【题型】解答题　【知识点】立体几何　【难度】easy
直三棱柱$ABC-A_1B_1C_1$中，$\angle ABC=90^\circ$，$AB=BC=1$，$BB_1=2$
.

\noindent (1) 求异面直线$AB$与$A_1C$
所成角的大小；

\noindent (2) 求点$B_1$到平面$A_1BC$
的距离.
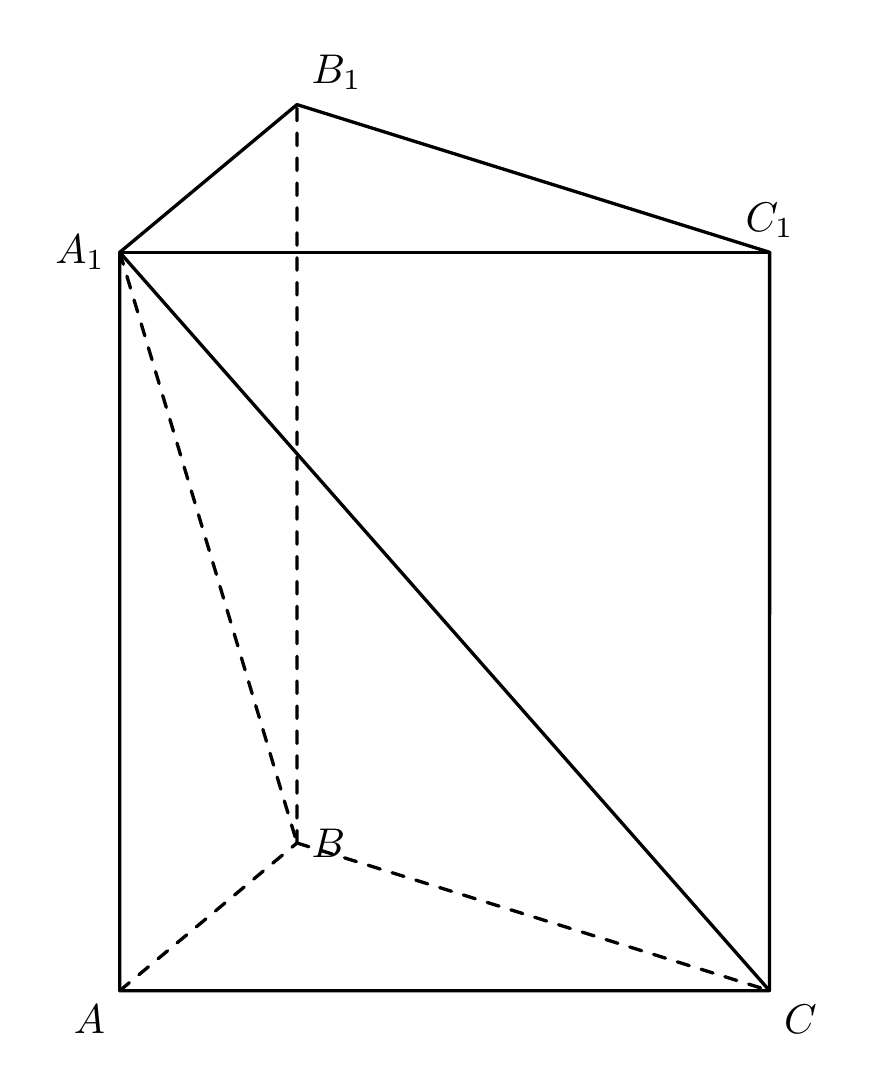
【解答】
【详解】（1）在直三棱柱$ABC-A_1B_1C_1$中，$AB \parallel A_1B_1$，\\
$\therefore \angle B_1A_1C$为异面直线$AB$与$A_1C$所成角，$\because AB=BC=1$，$BB_1=2$，\\
$\therefore A_1B_1=AB=1$，$\therefore B_1C=\sqrt{BC^2+BB_1^2}=\sqrt{1+4}=\sqrt{5}$，\\
$\because \angle ABC=90^\circ$，$\therefore AC=\sqrt{1^2+1^2}=\sqrt{2}$，\\
$\because AA_1 \perp$平面$ABC$，$AC \subset$平面$ABC$，$\therefore AA_1 \perp AC$，$\therefore A_1C=\sqrt{2^2+2}=\sqrt{6}$，\\
故
$A_1B_1^2+B_1C^2=A_1C^2$，$\therefore A_1B_1 \perp B_1C$，$\therefore \tan\angle B_1A_1C=\frac{\sqrt{5}}{1}=\sqrt{5}$，\\
故异面直线
$AB$与$A_1C$所成角的大小为$\arctan\sqrt{5}$
.

\vspace{0.3cm}

\noindent
 （2）

\noindent 连接$B_1C$，$\because \angle ABC=90^\circ$，$\therefore AB \perp BC$，\\
$\because BB_1 \perp$平面$ABC$，$AB \subset$平面$ABC$，$\therefore BB_1 \perp AB$，\\
$\because BB_1 \cap BC=B$，$BB_1,BC \subset$平面$CBB_1C_1$，\\
$\therefore AB \perp$平面$CBB_1C_1$，\\
而
$AB \parallel A_1B_1$，则$A_1B_1 \perp$平面$CBB_1C_1$，\\
设点
$B_1$到平面$A_1BC$的距离为$d$，由等体积法可得$V_{A_1-BB_1C}=V_{B_1-BA_1C}$，\\
则
$\frac{1}{3}\cdot S_{\triangle BB_1C}\cdot A_1B_1=\frac{1}{3}\cdot S_{\triangle BA_1C}\cdot d$，$\therefore \frac{1}{3}\times\frac{1}{2}\times1\times2\times1=\frac{1}{3}\times\frac{1}{2}\times1\times\sqrt{5}d$，\\
解得
$d=\frac{2\sqrt{5}}{5}$，故点$B_1$到平面$A_1BC$的距离为$\frac{2\sqrt{5}}{5}$
.
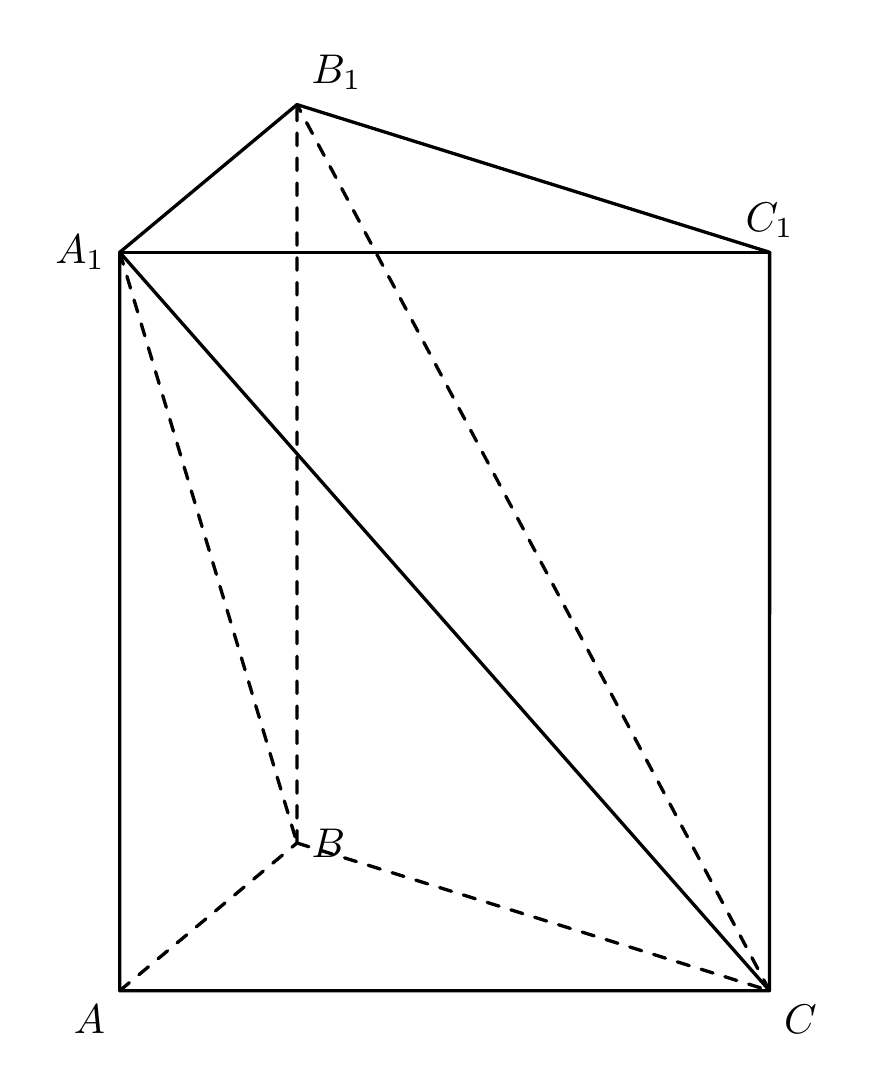